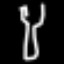
Label: fork